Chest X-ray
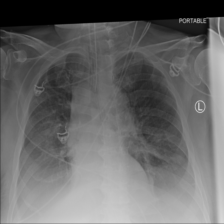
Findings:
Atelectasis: negative
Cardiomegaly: negative
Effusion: positive
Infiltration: positive
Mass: negative
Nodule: negative
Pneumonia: negative
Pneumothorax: negative
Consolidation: negative
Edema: positive
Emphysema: negative
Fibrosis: negative
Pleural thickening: positive
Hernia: negative